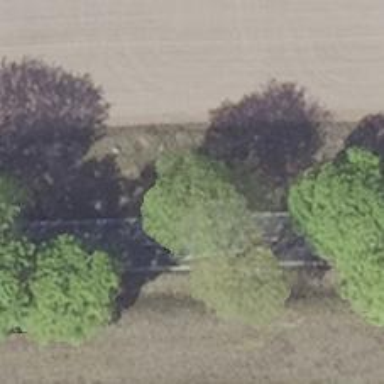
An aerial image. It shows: Row of deciduous broadleaved trees.